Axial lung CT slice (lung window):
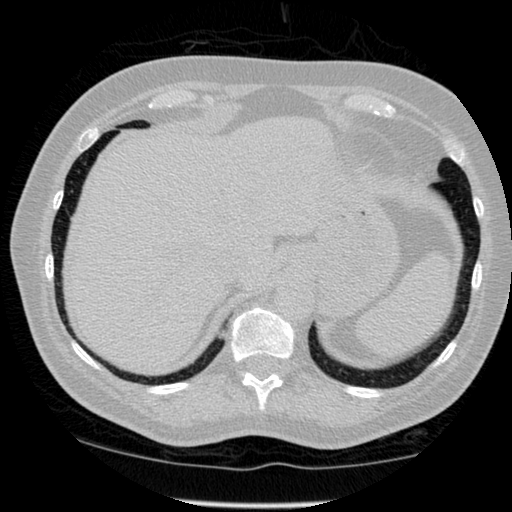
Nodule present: no